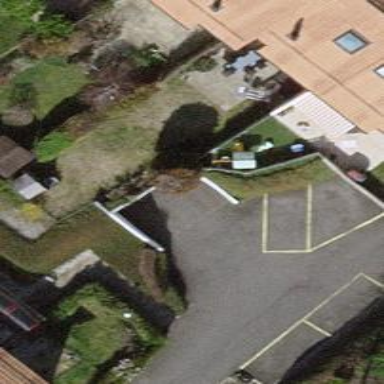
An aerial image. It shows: Parking entrance.